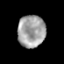
Tissue: prostate
Cell type: Epithelial cells
Senescence score: 0.3619
Nuclear area (px): 869
Mean DAPI intensity: 162.043